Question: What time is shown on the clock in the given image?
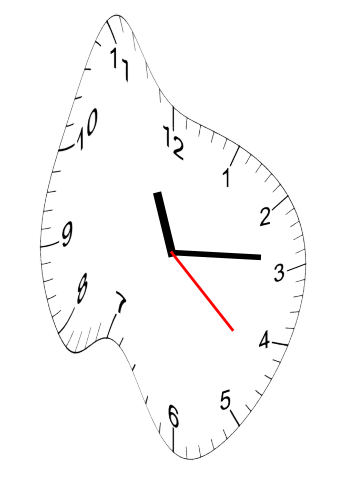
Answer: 11:14:22